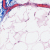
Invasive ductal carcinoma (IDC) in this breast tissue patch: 0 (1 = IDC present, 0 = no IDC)